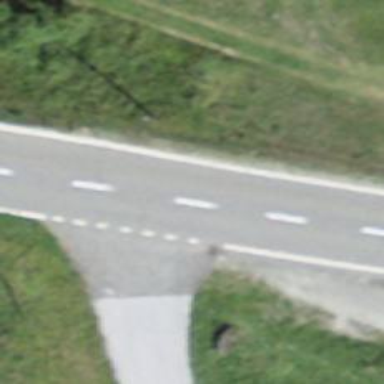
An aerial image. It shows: Tertiary road.